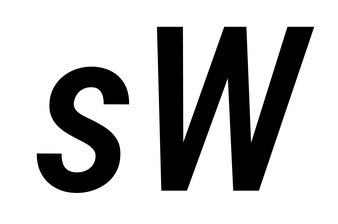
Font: Roboto-Italic_Condensed_Medium_Italic